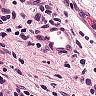
Metastatic tissue present: no